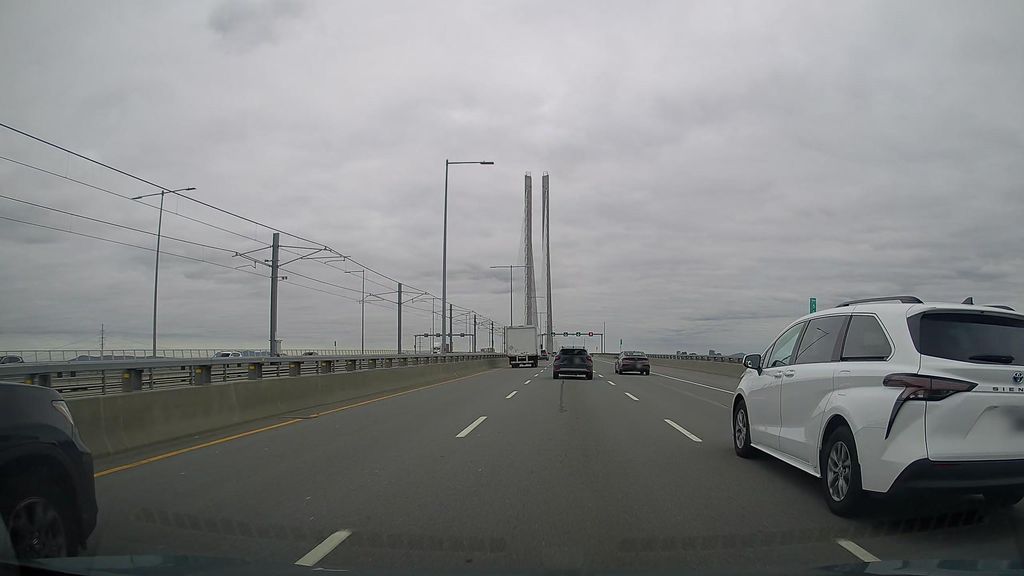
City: montreal